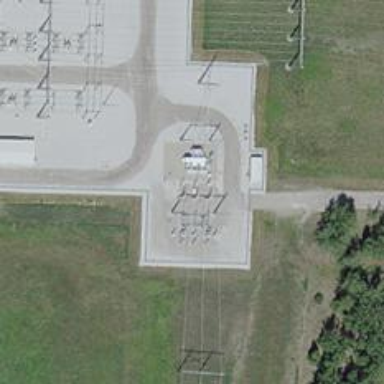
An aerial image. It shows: Switch used for power control.